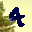
Label: 4